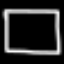
Label: square